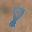
Label: 8